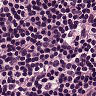
Metastatic tissue present: no